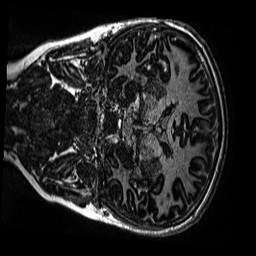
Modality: MP2RAGE
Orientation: coronal
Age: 12
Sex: female
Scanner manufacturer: siemens
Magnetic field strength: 3 T
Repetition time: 4 s
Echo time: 0.00299 s